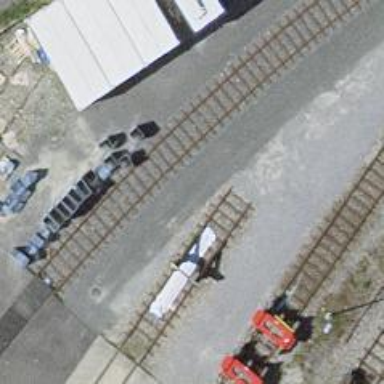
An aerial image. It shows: Railway yard with one track in service.